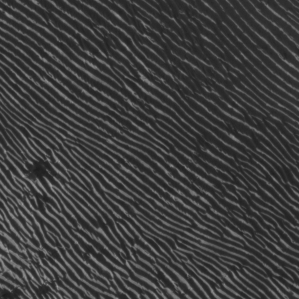
Label: frost